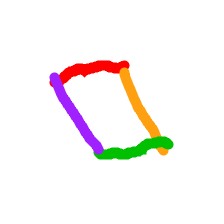
Shape: parallelogram